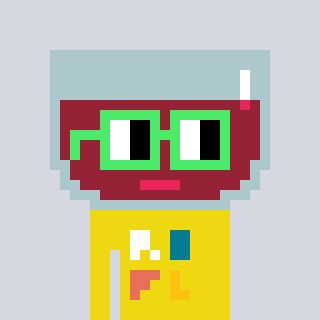
a pixel art character with square light green glasses, a wine-shaped head and a yellow-colored body on a cool background